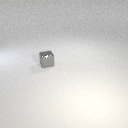
small gray metal cube